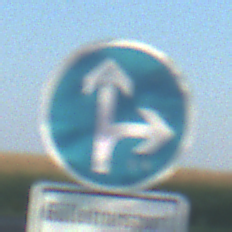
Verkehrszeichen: VorgeschriebeneFahrtrichtungGeradeausOderRechts
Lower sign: BesondereFahrzeugeUndTransportgueter12
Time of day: MorningAfternoon
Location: Outdoor (RoadRail)
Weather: Clear
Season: NotSpecified
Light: Natural